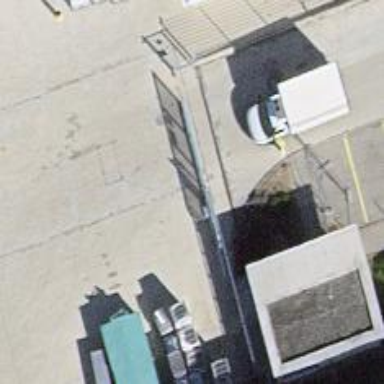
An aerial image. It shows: Gate.